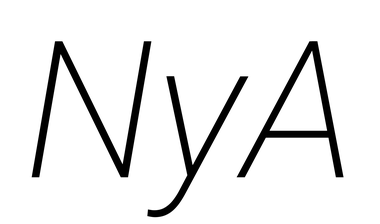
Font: Roboto-Italic_ExtraLight_Italic